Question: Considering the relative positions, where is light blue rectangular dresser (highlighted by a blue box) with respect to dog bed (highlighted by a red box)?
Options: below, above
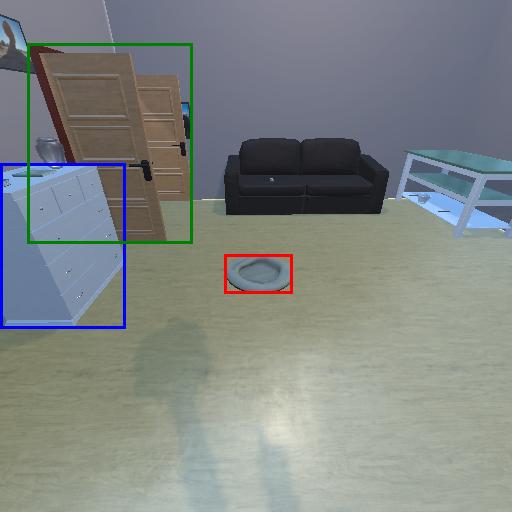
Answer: below